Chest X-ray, PA view. Patient: 47 years old, sex M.
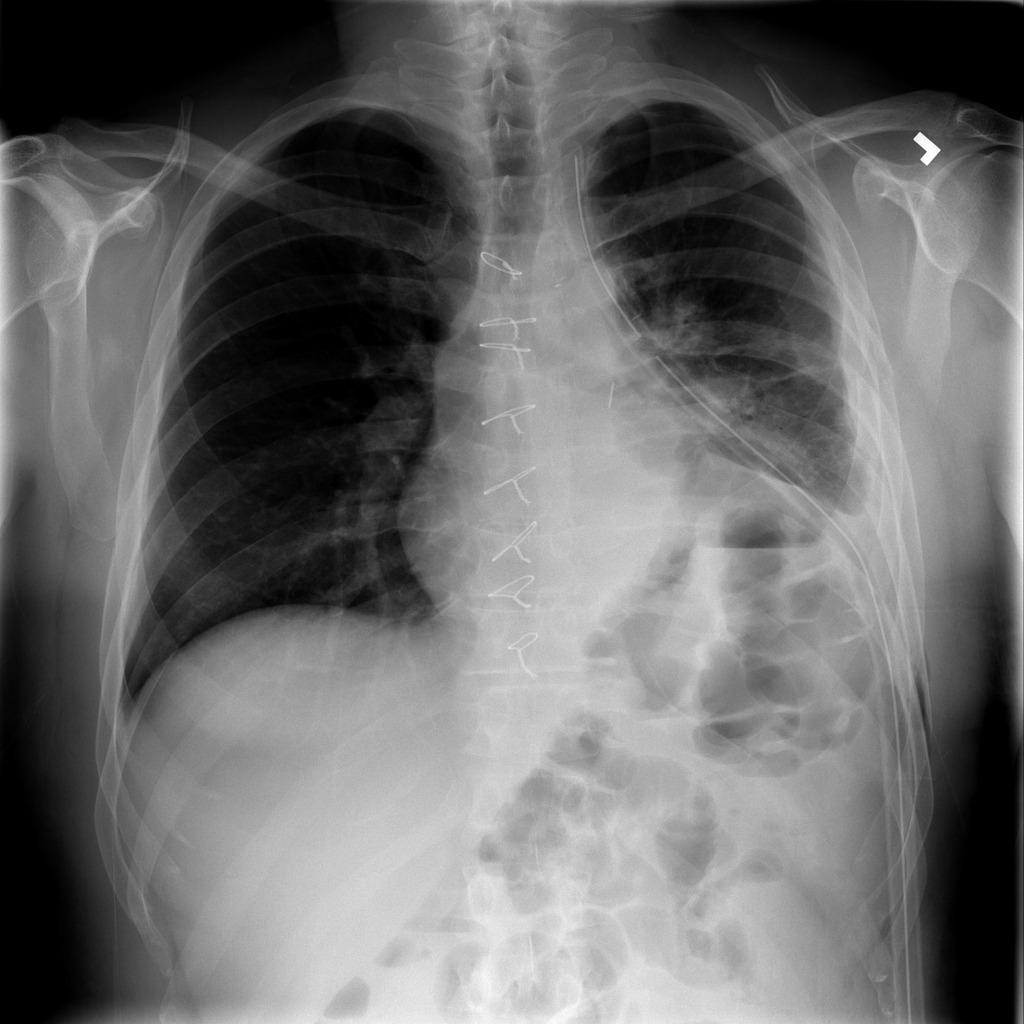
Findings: Pleural_Thickening, Pneumothorax